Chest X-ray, PA view. Patient: 53 years old, sex M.
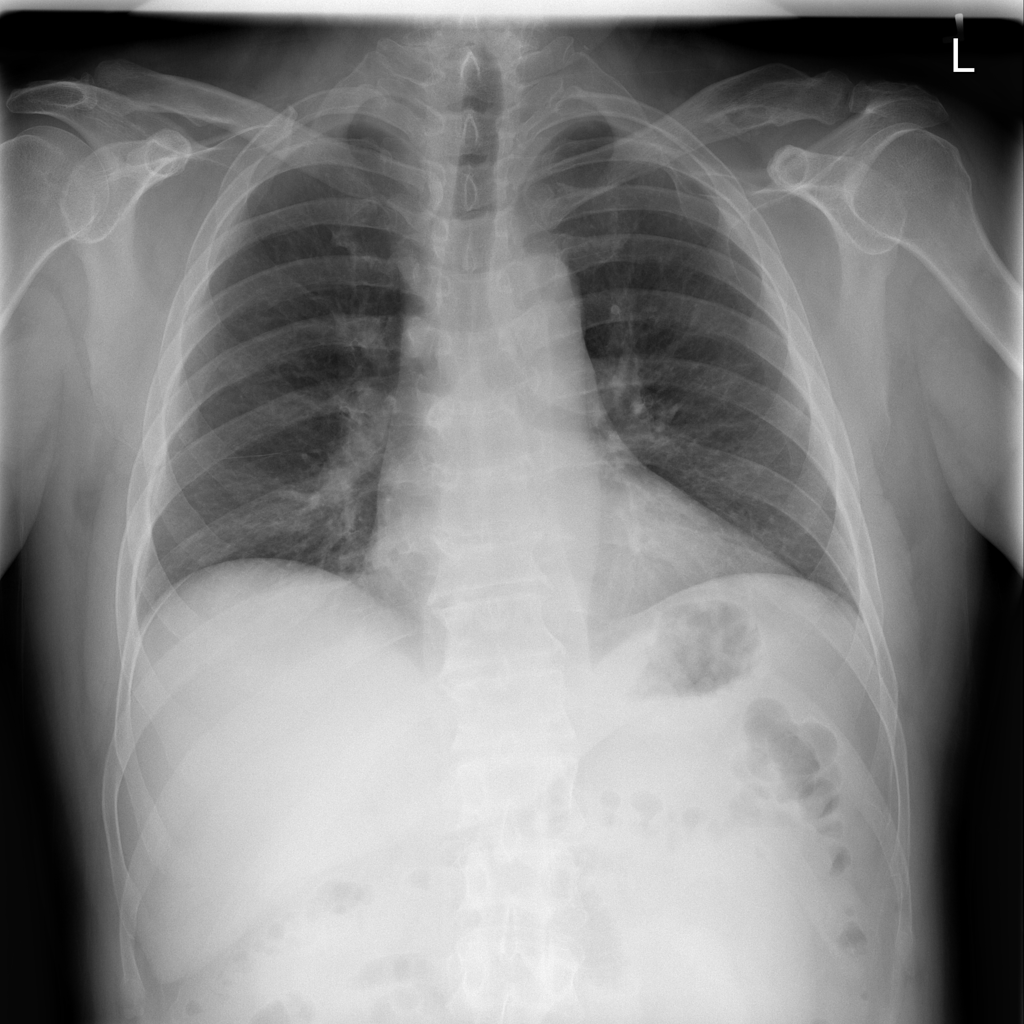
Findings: Infiltration